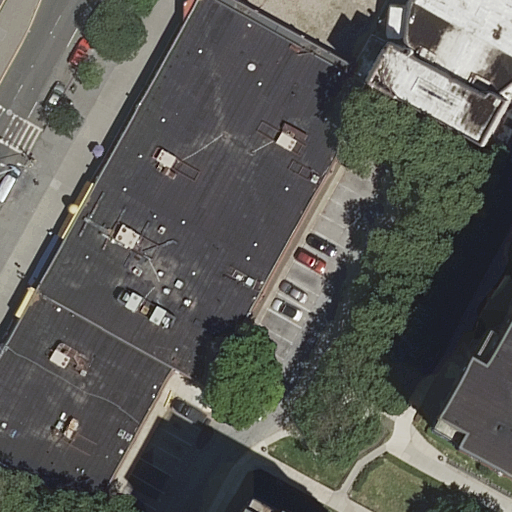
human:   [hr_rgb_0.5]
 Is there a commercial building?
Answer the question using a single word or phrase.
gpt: no

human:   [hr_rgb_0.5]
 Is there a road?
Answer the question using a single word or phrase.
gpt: yes

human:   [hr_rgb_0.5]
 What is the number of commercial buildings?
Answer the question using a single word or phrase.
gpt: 0

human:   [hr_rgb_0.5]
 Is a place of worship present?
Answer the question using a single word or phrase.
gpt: yes

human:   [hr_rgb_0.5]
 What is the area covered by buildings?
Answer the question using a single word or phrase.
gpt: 438m2

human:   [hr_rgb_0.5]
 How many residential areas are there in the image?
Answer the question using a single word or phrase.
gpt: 1

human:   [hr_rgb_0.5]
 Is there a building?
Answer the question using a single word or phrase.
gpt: yes

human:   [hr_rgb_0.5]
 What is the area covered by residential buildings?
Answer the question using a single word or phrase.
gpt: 438m2

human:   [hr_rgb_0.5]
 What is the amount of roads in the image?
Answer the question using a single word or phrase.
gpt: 2

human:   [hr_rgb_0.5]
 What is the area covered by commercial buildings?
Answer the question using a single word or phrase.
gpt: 0m2

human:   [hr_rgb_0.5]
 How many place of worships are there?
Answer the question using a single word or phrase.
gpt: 1

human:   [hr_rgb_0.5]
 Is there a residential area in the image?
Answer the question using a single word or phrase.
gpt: yes

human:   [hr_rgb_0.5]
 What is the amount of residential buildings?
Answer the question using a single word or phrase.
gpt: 4

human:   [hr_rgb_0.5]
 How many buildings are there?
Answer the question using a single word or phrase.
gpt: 4

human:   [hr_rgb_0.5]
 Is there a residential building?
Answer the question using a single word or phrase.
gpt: yes

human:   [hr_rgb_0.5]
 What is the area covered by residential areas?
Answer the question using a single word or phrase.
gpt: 99m2

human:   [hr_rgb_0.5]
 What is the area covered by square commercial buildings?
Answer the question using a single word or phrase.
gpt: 0m2

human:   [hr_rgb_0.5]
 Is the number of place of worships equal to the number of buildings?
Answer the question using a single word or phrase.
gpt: no

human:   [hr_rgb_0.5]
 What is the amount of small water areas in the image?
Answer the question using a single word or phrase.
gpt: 0

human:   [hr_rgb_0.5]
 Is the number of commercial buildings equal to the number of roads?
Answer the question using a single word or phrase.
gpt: no

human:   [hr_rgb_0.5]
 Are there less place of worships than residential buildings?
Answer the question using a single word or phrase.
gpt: yes

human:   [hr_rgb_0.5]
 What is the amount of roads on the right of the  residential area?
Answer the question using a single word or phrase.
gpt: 0

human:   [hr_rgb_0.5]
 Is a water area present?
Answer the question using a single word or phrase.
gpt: no

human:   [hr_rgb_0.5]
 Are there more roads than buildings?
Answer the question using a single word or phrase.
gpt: no

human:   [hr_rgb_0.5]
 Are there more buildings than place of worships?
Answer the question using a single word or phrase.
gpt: yes

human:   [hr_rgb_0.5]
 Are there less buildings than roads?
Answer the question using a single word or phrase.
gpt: no

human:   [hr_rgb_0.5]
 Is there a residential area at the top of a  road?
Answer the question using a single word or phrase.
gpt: yes

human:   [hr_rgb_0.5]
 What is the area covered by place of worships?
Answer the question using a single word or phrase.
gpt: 113m2

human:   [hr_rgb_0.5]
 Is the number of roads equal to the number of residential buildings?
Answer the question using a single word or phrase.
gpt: no

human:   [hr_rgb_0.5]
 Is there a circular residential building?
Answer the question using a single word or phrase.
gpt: no

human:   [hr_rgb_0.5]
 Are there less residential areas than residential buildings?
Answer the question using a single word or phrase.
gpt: yes

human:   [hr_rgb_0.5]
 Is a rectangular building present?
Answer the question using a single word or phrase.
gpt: yes

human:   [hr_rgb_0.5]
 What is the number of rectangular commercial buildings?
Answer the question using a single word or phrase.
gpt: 0

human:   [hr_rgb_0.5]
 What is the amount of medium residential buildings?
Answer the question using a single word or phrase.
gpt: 2

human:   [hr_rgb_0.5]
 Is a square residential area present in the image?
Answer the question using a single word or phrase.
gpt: no

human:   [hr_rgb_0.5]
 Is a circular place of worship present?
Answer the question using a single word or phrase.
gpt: no

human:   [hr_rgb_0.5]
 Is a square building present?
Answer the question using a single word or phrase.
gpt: no

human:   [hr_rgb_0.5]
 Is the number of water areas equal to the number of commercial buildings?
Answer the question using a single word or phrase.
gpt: yes

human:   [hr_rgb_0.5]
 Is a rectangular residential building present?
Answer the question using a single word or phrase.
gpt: yes

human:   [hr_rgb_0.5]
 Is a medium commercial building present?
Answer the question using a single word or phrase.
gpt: no

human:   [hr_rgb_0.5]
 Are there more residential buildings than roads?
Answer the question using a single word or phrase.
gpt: yes

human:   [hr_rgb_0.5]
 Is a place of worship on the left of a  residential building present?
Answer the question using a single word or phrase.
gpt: no

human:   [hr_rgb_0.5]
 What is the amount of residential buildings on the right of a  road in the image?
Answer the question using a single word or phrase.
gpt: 3

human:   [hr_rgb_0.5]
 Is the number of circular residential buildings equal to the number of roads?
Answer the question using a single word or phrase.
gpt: no

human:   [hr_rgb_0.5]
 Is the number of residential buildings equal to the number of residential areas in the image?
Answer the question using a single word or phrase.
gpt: no

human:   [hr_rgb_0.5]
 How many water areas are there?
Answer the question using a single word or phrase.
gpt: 0

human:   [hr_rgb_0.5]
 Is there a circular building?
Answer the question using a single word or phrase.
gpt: no

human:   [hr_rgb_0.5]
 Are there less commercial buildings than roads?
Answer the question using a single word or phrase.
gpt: yes

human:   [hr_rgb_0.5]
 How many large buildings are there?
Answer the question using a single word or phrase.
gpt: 0

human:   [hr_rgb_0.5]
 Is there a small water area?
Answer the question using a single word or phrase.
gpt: no

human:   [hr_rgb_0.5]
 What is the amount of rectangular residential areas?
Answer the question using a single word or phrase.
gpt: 1

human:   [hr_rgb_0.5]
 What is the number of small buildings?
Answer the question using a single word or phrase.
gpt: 2

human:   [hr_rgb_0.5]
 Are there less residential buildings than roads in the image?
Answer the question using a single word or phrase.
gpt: no

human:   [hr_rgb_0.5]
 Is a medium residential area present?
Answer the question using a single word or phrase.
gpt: no

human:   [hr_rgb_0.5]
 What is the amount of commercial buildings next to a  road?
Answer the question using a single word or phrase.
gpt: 0

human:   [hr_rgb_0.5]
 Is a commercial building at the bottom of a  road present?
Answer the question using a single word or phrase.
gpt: no

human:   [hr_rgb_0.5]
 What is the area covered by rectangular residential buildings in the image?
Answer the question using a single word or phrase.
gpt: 207m2

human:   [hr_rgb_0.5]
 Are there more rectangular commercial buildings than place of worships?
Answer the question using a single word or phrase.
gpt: no

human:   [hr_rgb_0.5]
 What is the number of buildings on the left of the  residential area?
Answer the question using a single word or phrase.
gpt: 4

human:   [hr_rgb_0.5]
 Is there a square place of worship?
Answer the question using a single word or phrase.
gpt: no

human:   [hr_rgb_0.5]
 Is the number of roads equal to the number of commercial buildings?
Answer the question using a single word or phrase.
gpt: no

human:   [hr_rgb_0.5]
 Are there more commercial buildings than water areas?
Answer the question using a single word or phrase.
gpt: no

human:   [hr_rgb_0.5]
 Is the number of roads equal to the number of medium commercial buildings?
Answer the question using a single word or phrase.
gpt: no

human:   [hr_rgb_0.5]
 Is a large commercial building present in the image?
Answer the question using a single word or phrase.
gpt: no